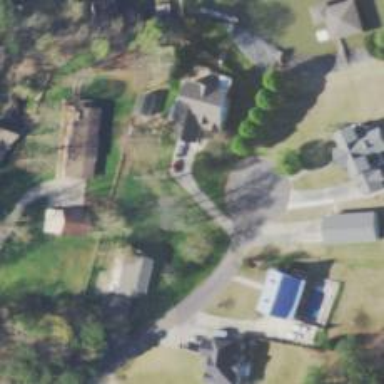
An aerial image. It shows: Driveway.